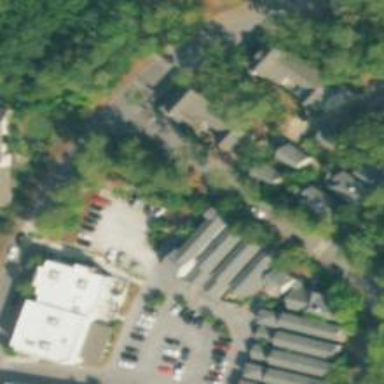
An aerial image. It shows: Alley classified as service road.